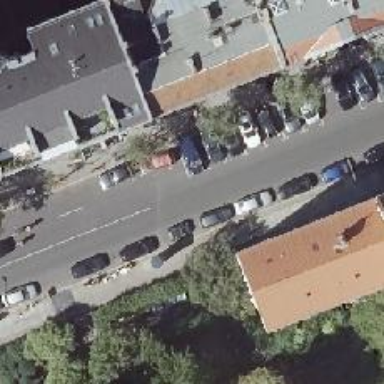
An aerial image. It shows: Residential road with asphalt surface. The road has sidewalks on both sides and parallel parking lanes on both sides.